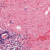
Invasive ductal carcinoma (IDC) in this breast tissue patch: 0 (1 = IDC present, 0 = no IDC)